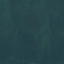
Land use / land cover class: Forest